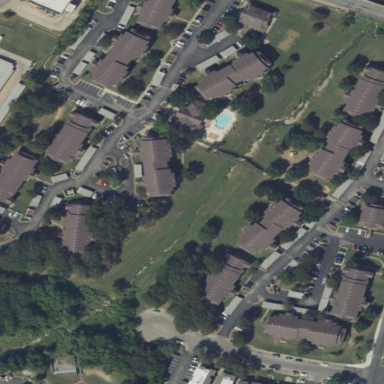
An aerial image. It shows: Residential area with apartments.